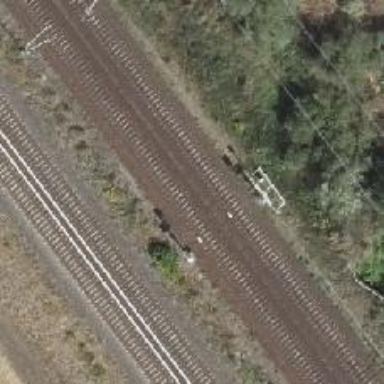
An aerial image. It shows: Railway signal.